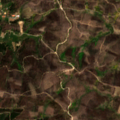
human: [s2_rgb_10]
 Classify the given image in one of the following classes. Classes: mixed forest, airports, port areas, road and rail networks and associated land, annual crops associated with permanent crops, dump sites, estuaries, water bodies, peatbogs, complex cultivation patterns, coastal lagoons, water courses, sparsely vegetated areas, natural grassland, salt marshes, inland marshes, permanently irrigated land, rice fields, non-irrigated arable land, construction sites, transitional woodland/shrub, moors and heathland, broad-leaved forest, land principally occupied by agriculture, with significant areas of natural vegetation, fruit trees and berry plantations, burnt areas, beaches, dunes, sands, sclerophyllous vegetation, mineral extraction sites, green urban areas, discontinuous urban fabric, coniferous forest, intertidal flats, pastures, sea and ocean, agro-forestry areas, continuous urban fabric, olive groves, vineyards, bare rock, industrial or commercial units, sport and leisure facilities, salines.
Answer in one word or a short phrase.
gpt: complex cultivation patterns, broad-leaved forest, transitional woodland/shrub